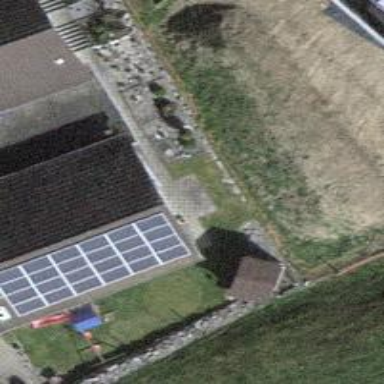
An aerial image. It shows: Solar power generator using photovoltaic panels.